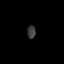
Tissue: prostate
Cell type: Myeloid cells
Senescence score: 0.876
Nuclear area (px): 109
Mean DAPI intensity: 58.413